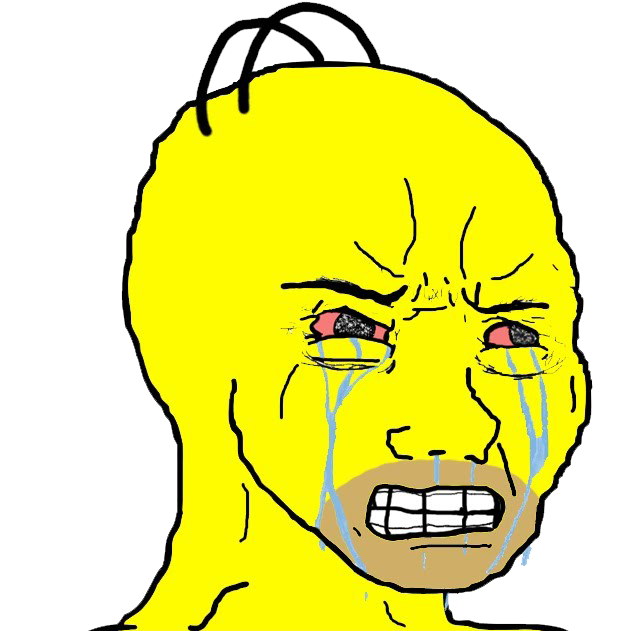
Label: 5_Crying_Wojak